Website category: book
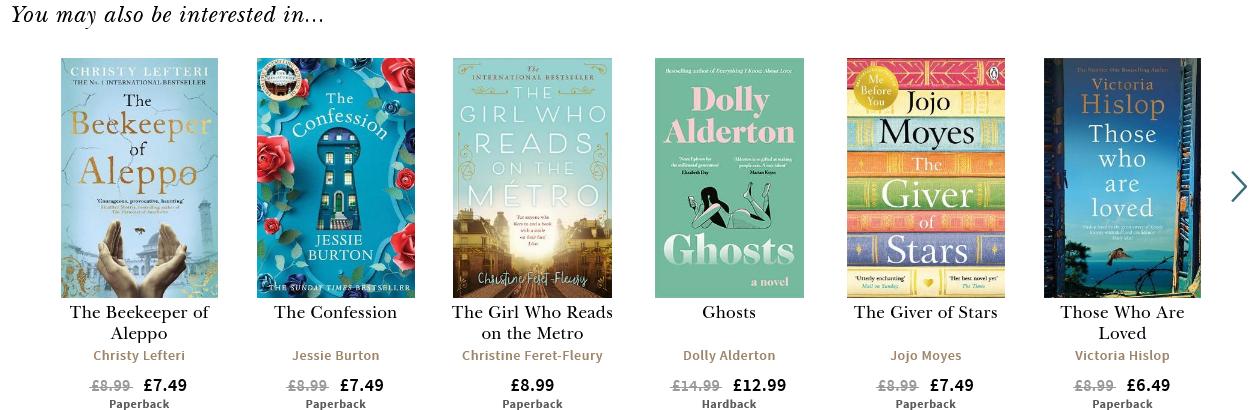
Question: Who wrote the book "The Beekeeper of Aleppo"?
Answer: Christy Lefteri

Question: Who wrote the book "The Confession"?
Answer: Jessie Burton

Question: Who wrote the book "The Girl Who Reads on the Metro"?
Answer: Christine Feret-Fleury

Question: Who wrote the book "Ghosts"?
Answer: Dolly Alderton

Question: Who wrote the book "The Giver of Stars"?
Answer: Jojo Moyes

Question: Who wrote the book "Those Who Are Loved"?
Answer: Victoria Hislop

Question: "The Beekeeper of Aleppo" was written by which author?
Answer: Christy Lefteri

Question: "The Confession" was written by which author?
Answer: Jessie Burton

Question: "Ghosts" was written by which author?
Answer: Dolly Alderton

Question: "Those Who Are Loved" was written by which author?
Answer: Victoria Hislop

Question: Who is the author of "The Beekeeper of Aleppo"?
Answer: Christy Lefteri

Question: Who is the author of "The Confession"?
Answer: Jessie Burton

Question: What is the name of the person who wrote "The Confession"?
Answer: Jessie Burton

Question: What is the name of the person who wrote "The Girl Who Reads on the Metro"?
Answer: Christine Feret-Fleury

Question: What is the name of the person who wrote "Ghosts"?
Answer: Dolly Alderton

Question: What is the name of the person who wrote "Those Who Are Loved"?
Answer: Victoria Hislop

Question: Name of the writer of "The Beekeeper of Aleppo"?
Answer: Christy Lefteri

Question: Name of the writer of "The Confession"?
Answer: Jessie Burton

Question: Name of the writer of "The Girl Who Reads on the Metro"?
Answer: Christine Feret-Fleury

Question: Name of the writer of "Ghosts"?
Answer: Dolly Alderton

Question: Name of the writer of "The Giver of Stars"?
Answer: Jojo Moyes

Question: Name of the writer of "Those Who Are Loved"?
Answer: Victoria Hislop

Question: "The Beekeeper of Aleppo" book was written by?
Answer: Christy Lefteri

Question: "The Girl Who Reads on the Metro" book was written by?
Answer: Christine Feret-Fleury

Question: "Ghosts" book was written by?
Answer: Dolly Alderton

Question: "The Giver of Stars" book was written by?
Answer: Jojo Moyes

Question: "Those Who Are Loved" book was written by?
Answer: Victoria Hislop

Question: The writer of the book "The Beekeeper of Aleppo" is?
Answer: Christy Lefteri

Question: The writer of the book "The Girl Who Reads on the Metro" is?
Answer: Christine Feret-Fleury

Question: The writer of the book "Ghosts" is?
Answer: Dolly Alderton

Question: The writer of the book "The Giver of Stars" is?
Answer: Jojo Moyes

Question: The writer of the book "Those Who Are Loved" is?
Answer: Victoria Hislop

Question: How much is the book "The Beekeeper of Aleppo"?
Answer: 7.49

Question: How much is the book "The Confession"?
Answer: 7.49

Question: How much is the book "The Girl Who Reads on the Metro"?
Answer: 8.99

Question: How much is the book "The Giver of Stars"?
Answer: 7.49

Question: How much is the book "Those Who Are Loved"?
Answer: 6.49

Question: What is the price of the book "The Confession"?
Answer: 7.49

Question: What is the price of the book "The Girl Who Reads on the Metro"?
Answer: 8.99

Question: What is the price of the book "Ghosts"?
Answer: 12.99

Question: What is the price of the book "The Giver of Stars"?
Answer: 7.49

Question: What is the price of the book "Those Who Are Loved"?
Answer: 6.49

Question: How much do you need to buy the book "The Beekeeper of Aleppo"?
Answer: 7.49

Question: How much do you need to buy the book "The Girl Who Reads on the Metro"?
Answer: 8.99

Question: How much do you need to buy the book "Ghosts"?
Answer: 12.99

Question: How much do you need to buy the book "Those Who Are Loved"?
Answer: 6.49

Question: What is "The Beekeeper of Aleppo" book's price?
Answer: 7.49

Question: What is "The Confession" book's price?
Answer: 7.49

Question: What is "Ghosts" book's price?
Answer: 12.99

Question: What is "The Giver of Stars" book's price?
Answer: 7.49

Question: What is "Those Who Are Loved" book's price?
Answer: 6.49

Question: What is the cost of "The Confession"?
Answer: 7.49

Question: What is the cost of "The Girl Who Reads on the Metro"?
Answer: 8.99

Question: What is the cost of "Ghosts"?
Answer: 12.99

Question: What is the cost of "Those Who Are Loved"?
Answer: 6.49

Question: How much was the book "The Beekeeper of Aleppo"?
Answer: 7.49

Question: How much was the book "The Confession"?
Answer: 7.49

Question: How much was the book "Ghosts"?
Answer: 12.99

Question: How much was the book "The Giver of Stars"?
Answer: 7.49

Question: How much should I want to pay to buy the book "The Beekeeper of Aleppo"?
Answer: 7.49

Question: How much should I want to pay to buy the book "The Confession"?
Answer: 7.49

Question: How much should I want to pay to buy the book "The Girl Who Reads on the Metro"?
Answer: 8.99

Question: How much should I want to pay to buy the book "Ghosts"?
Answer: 12.99

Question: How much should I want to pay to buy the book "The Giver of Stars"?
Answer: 7.49